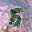
Label: 5